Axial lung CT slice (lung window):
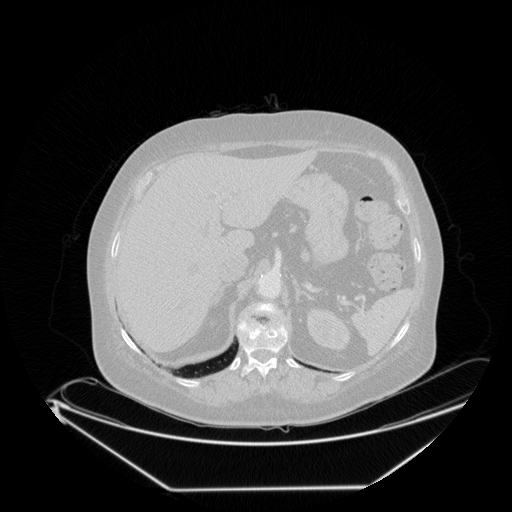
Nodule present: no